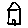
Label: house